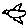
Label: bird